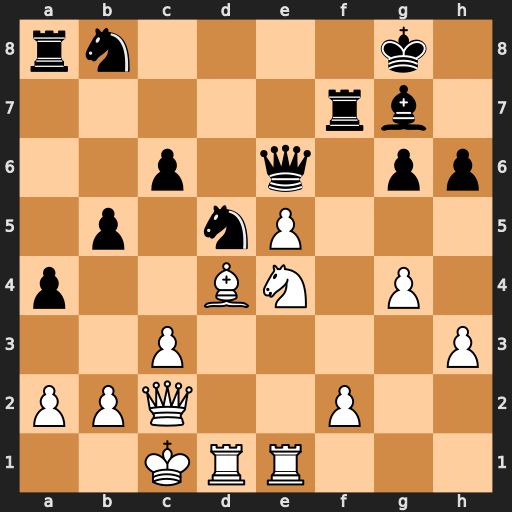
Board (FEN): rn4k1/5rb1/2p1q1pp/1p1nP3/p2BN1P1/2P4P/PPQ2P2/2KRR3
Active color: w
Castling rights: -
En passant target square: -
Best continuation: Nf6+ Rxf6 exf6